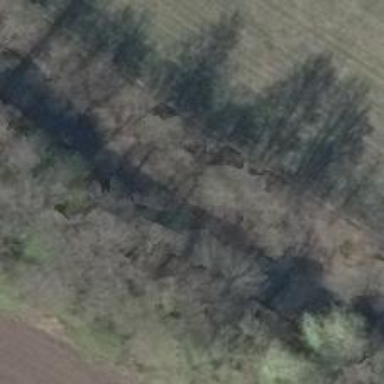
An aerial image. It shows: Row of deciduous broadleaved trees.